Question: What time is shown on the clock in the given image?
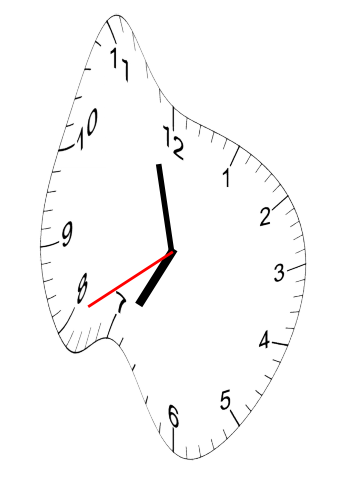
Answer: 06:57:40